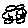
Label: car